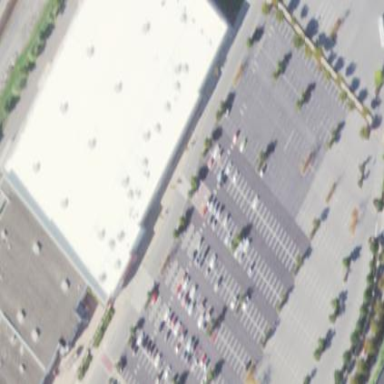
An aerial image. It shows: Retail building that houses department store.